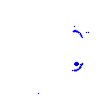
Particle: proton